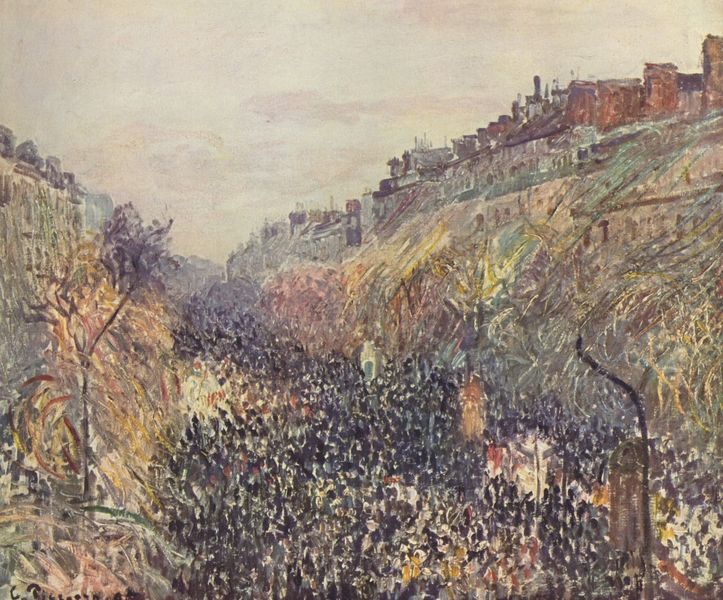
Titel: Faschingsdienstag auf dem Boulevard Montmartre bei Sonnenuntergang
Künstler: Camille Pissarro
Standort: Winterthur
Institution: Kunstmuseum
Schlagwörter: baum, berg, blau, blätter, dunkel, felsen, feuer, gemälde, himmel, kampf, schatten, weiß, wolken, bäume, gelb, grün, impressionismus, landschaft, menschen, ocker, sand, stadt, braun, bunt, fenster, frankreich, grau, hell, licht, orange, paris, renoir, schwarz, strasse, gras, haus, rot, schloss, wolke, fest, malerei, masse, menge, signatur, öl, erde, häuser, hügel, natur, busch, büsche, gebüsch, blatt, tal, wald, kamine, farbig, ansicht, fassaden, pointilismus, abhang, getreide, abstrakt, hang, kamm, dorf, dächer, mauer, schornsteine, allee, hecke, nebel, violett, schlucht, herbst, wolkenlos, signiert, van gogh, strom, krieg, menzel, unscharf, flucht, grossstadt, punkte, burg, türme, flussbett, festung, scharz, menschenmenge, bewachsen, veste, graben, stadtmauer, prozession, umzug, sisley, grautöne, tief, boulevard, häuserzeile, pisarro, wall, komplementärkontrast, pissaro, pointilissmus, pissarro, punktiert, massen, stadtgraben, häusre, drucj, volksauflauf, point, unkte, k,gu, lateerrne